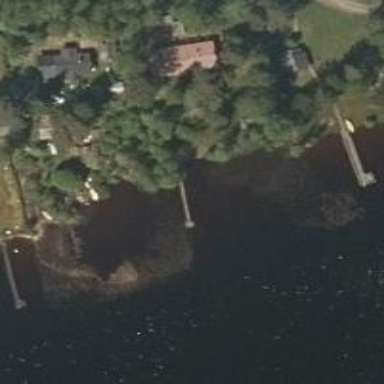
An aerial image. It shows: Man-made pier.